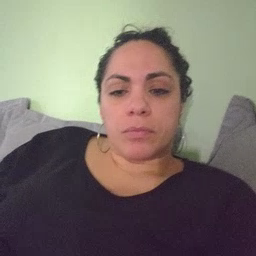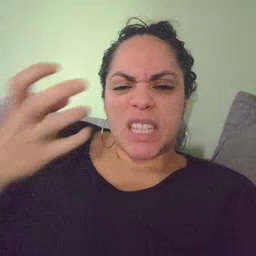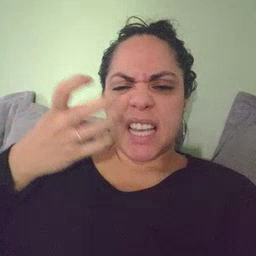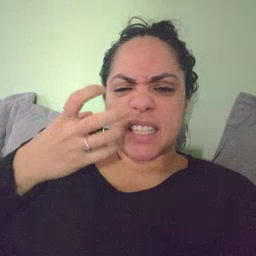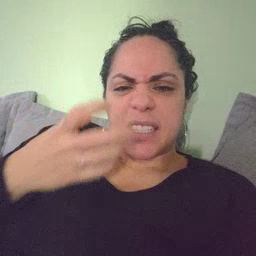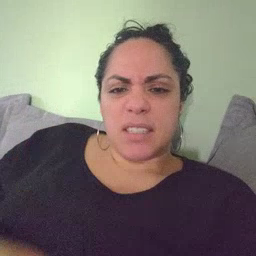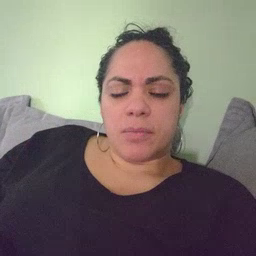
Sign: yucky